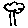
Label: tree